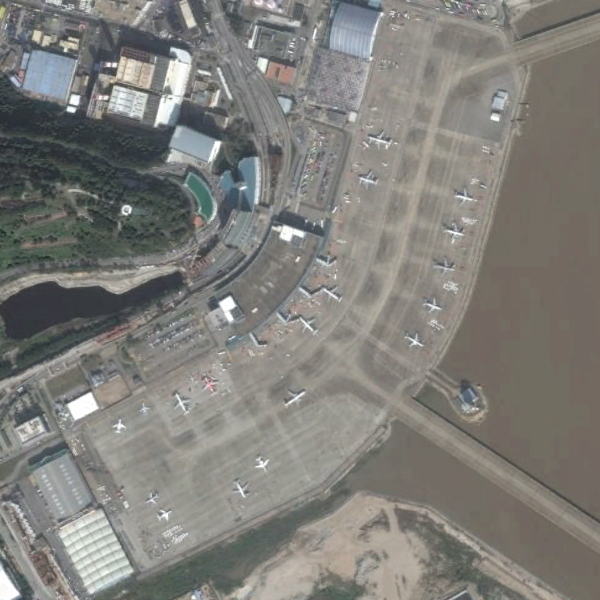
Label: Airport